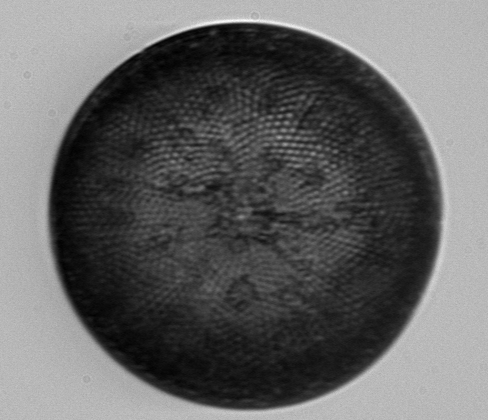
Label: Coscinodiscus